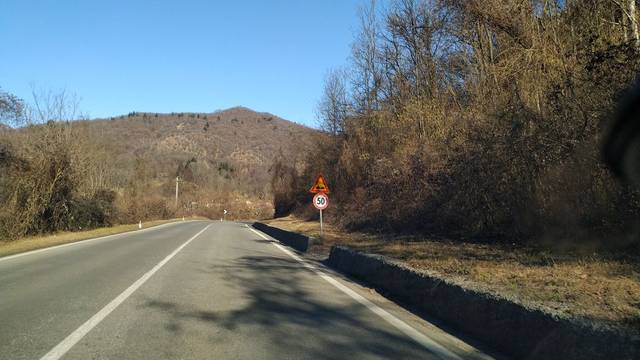
Region: Italy
Coordinates: 45.692, 8.268